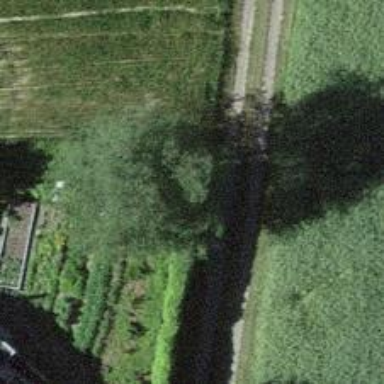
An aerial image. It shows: Beautiful tree in nature.